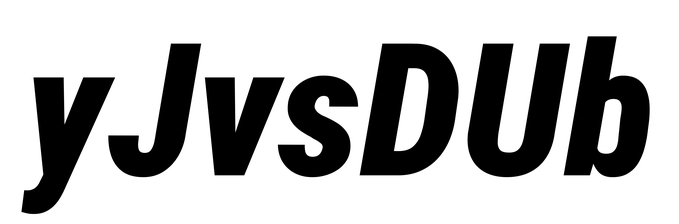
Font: Roboto-Italic_Condensed_Black_Italic